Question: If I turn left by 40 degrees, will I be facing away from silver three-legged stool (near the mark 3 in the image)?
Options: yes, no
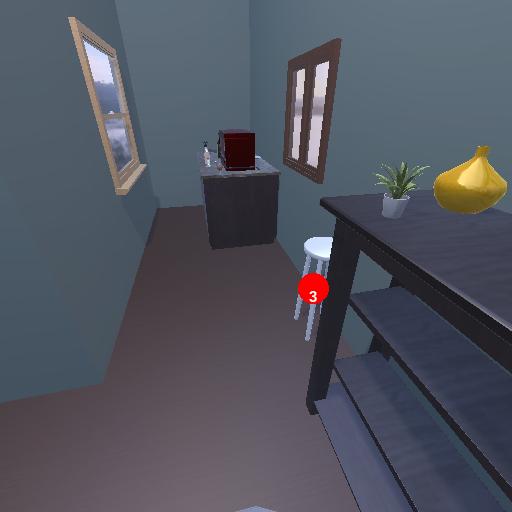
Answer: yes